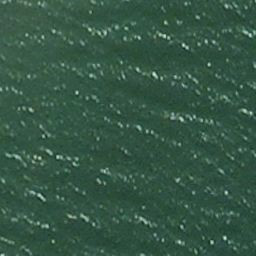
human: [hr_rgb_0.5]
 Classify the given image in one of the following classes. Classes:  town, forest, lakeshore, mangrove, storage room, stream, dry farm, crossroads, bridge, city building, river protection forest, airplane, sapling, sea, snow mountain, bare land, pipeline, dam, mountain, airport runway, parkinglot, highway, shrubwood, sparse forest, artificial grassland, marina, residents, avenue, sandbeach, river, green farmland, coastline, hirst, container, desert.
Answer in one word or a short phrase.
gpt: sea